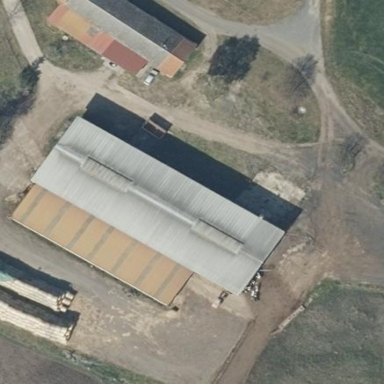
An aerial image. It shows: Farmyard area.